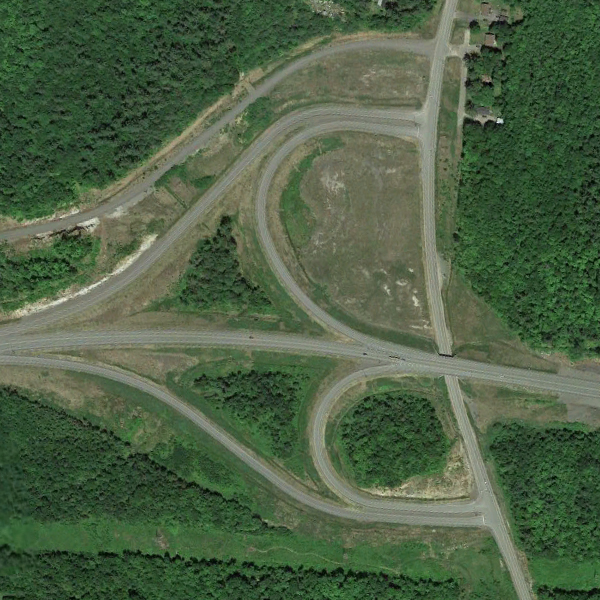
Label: Viaduct